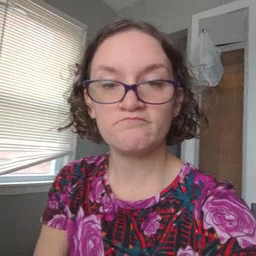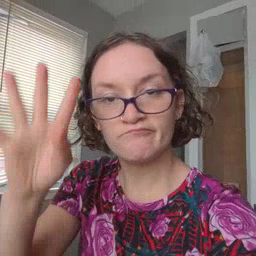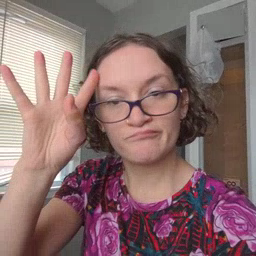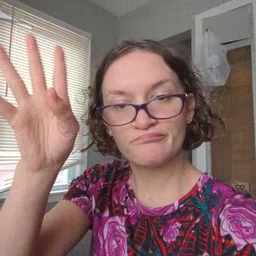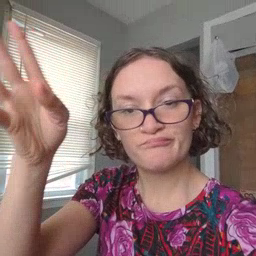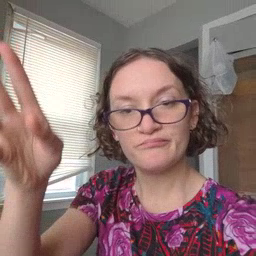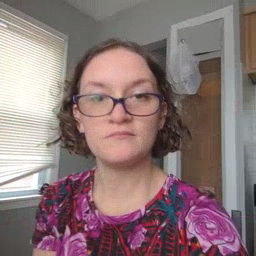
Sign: pretend